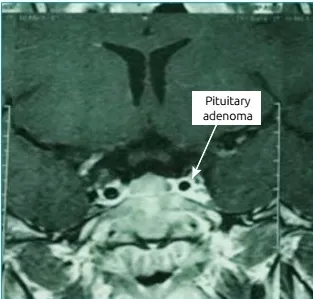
Magnetic Resonance Imaging of Turcica 3 TESLA: Dynamic study
demonstrating 2.9mm adenoma, T1-weighted coronal cut of contrast to
the left (gadolinium), in the patient from Case 1.
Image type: radiology (mri)